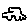
Label: car